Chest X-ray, AP view. Patient: 63 years old, sex M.
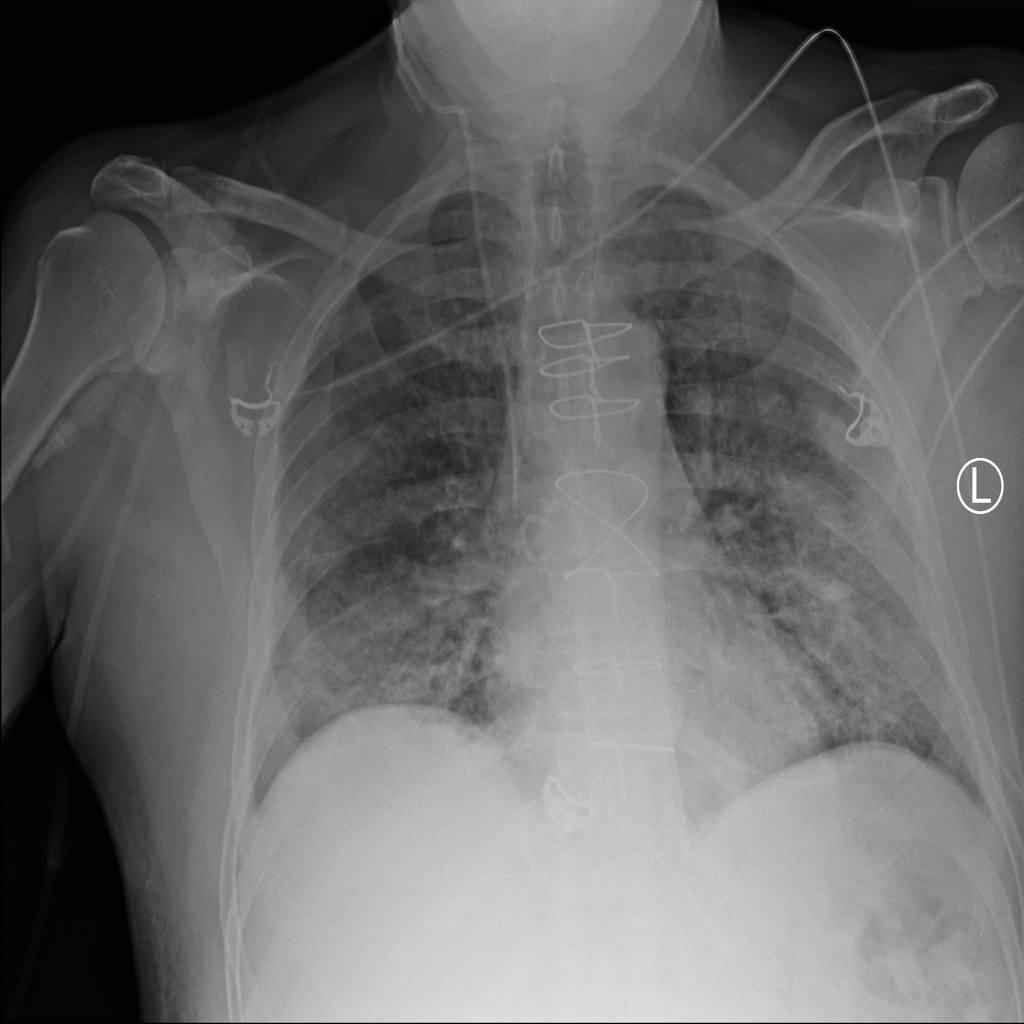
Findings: Infiltration